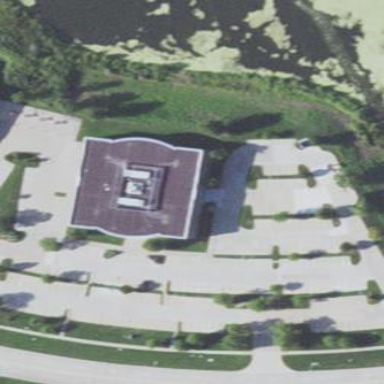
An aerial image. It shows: Office building.